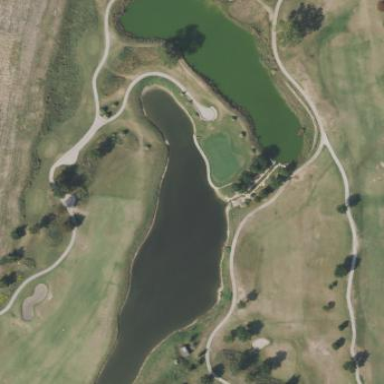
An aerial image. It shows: Water hazard in golf course. The hazard is natural water feature.